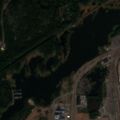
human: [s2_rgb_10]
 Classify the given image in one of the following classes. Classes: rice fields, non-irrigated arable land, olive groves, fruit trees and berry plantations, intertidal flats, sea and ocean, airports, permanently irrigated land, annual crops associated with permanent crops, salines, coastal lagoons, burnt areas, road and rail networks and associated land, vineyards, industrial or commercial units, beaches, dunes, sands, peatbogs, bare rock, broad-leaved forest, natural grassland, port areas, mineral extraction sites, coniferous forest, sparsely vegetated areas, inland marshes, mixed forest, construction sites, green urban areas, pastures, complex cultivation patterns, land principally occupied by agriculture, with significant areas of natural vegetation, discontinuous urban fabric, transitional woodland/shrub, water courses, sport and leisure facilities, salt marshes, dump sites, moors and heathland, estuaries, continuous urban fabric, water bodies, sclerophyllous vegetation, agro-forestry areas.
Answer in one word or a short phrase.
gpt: port areas, broad-leaved forest, coniferous forest, mixed forest, sea and ocean